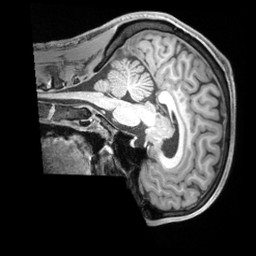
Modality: T1w
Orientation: sagittal
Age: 25
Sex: male
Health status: ill
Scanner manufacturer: siemens
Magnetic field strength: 3 T
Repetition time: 2.2 s
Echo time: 0.00218 s